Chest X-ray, AP view. Patient: 53 years old, sex M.
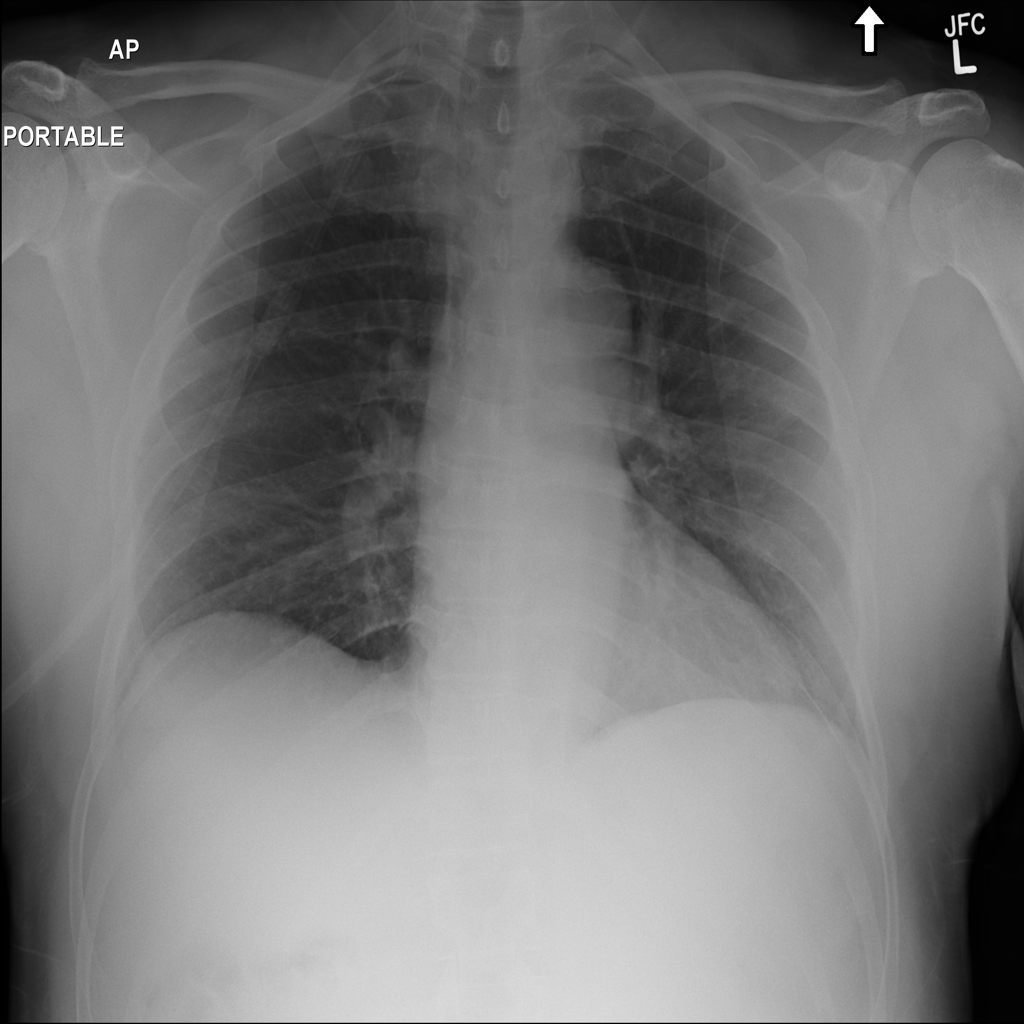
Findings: No Finding